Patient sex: M
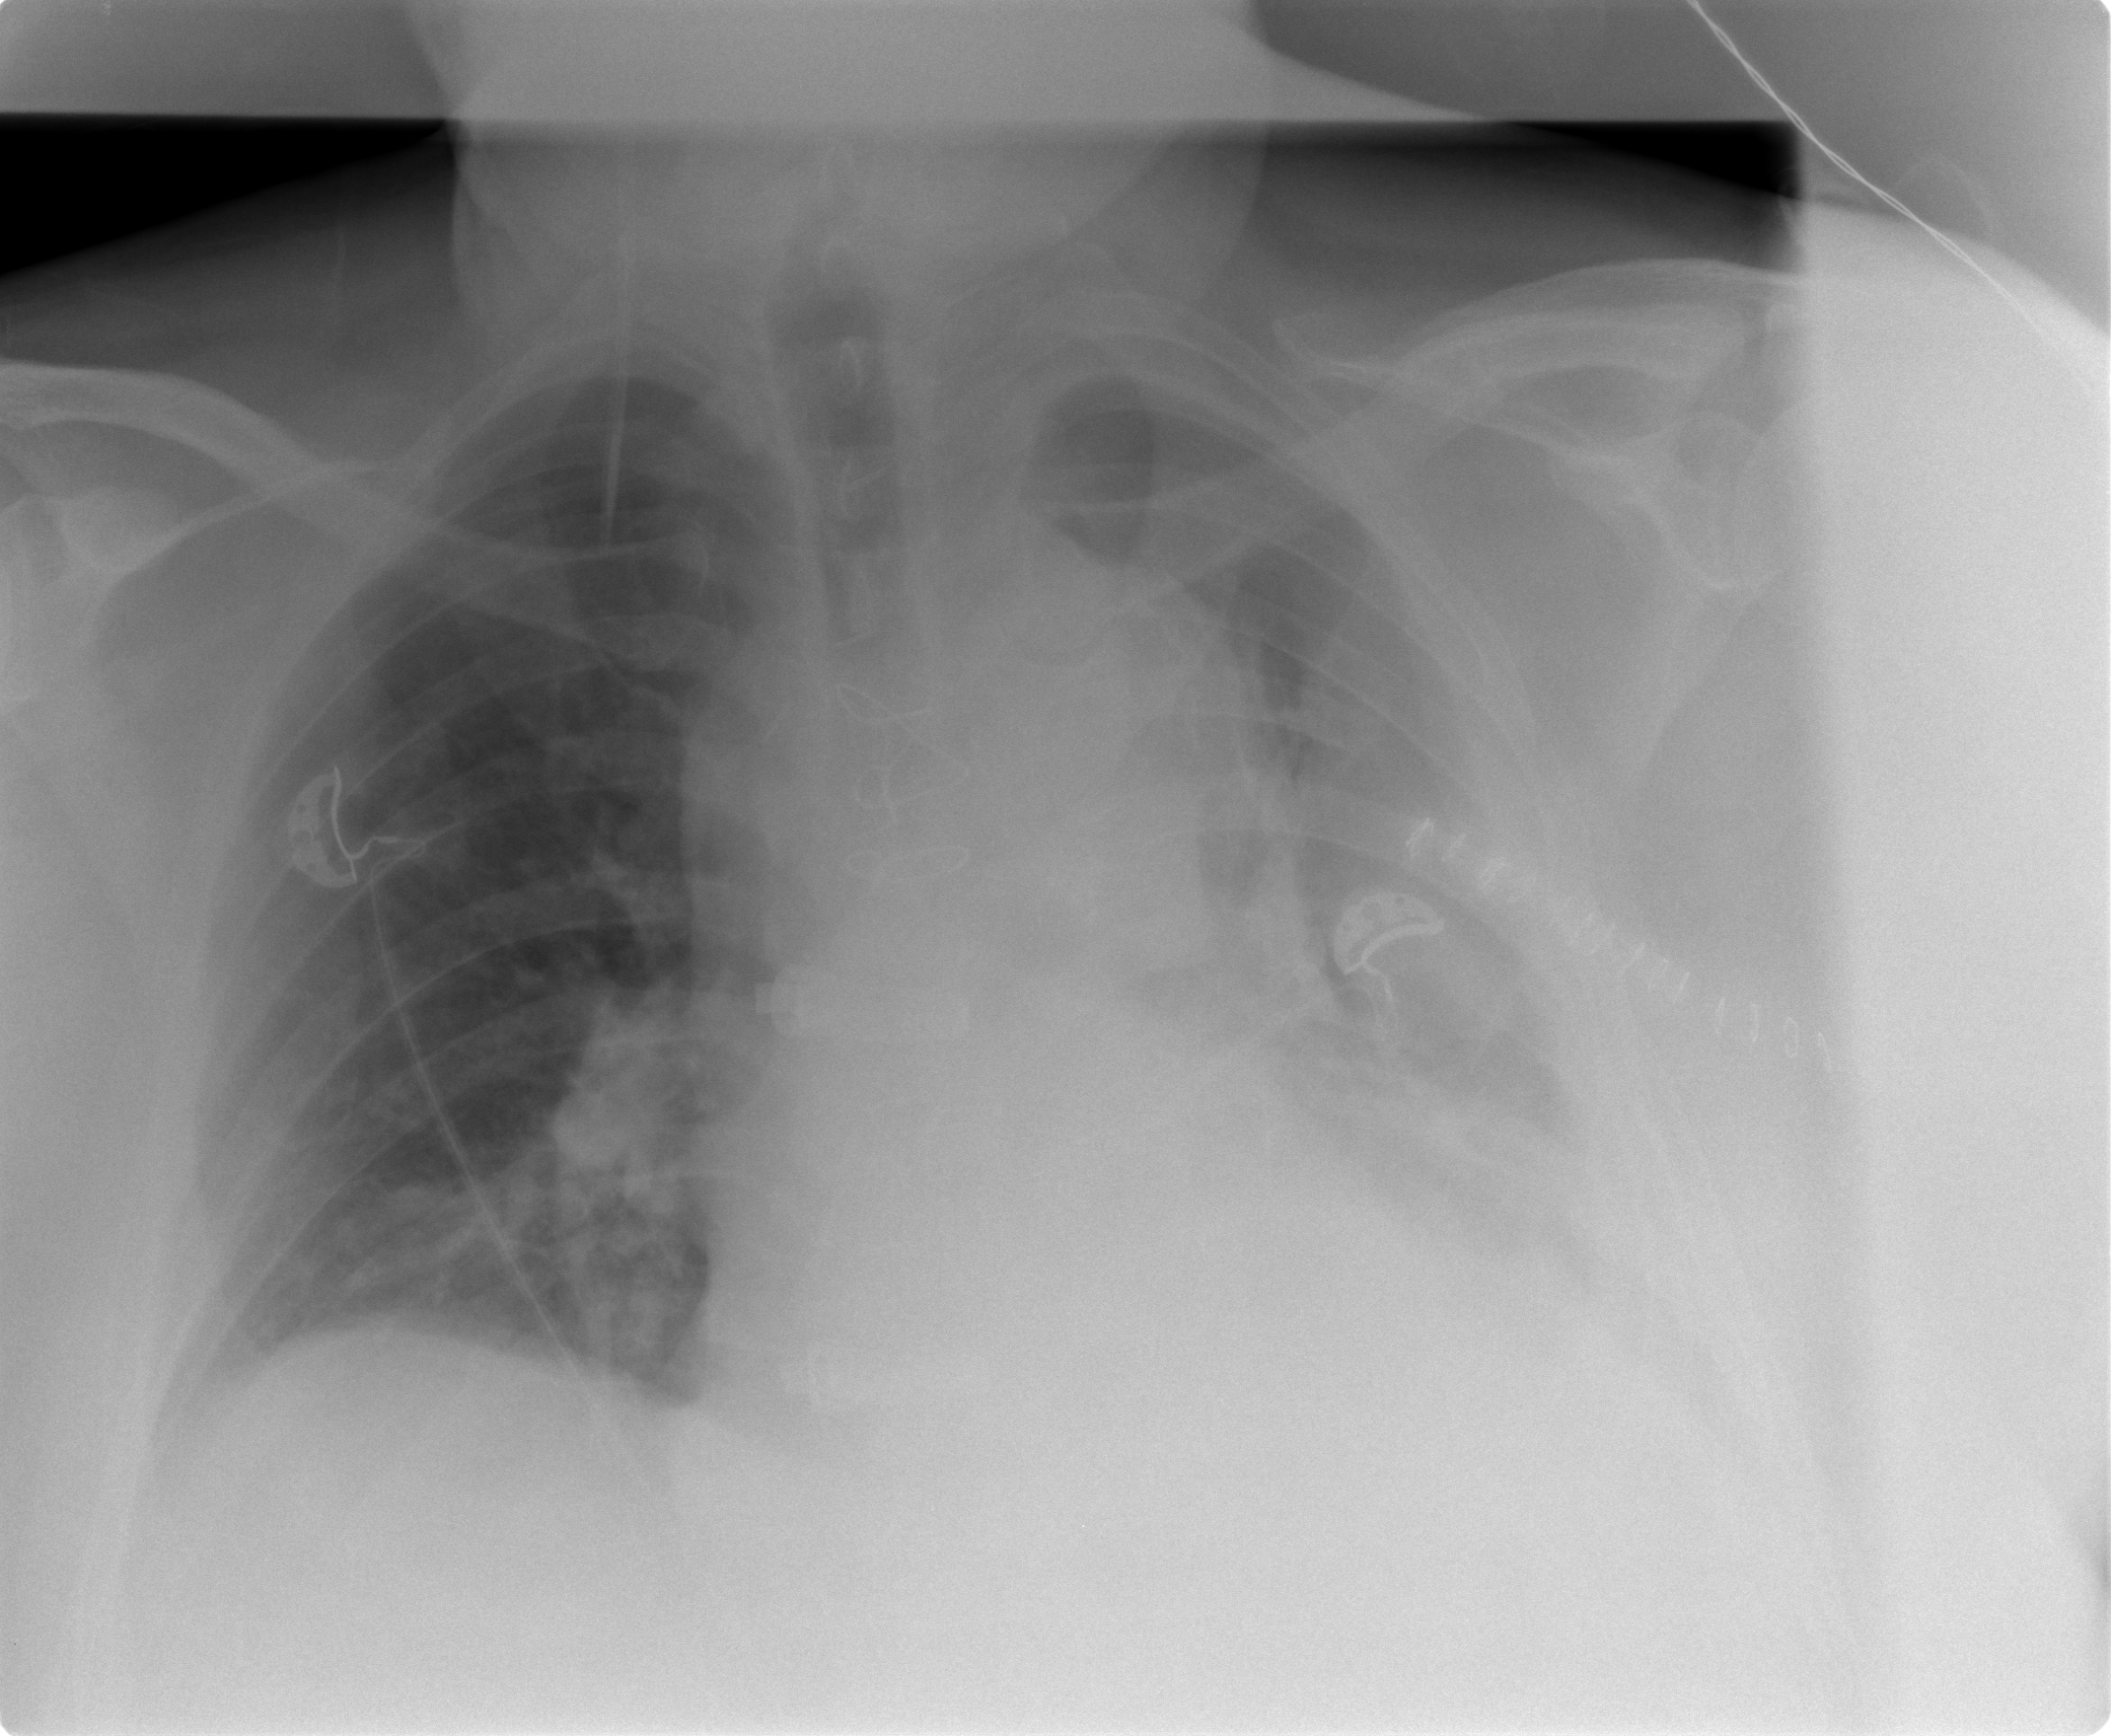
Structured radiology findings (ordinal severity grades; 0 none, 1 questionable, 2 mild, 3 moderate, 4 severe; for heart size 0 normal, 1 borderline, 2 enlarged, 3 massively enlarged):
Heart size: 2
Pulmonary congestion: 3
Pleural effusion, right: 2
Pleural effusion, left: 3
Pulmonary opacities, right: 0
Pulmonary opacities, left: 2
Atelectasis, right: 2
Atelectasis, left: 3